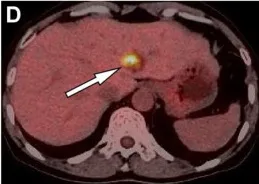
PET/CT fusion image. Showed an increased 18F-FDG uptake of the solid component of the nodule (arrows).
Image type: radiology (pet)